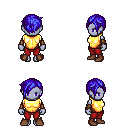
a pixel art fantasy rpg character, female body template, dark elf, purple skin, gold chest armor, red pants, blue pixie cut hairstyle, cloth bracers, brown shoes, four views (front, back, left, right), 2x2 character sprite sheet, small pixel art, hard edges, no anti-aliasing